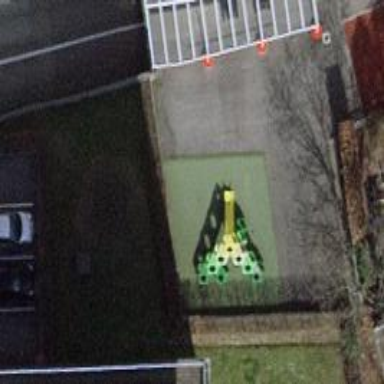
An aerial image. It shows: Playground area for leisure land.